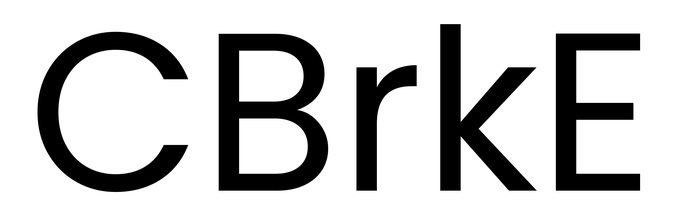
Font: Poppins-Regular